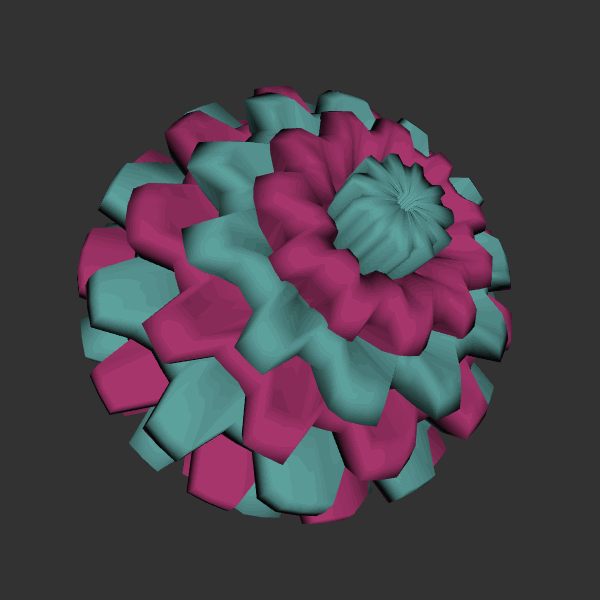
Background: dark